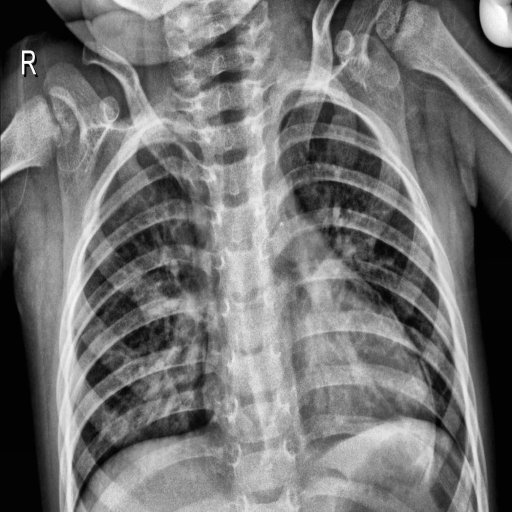
Finding: PNEUMONIA